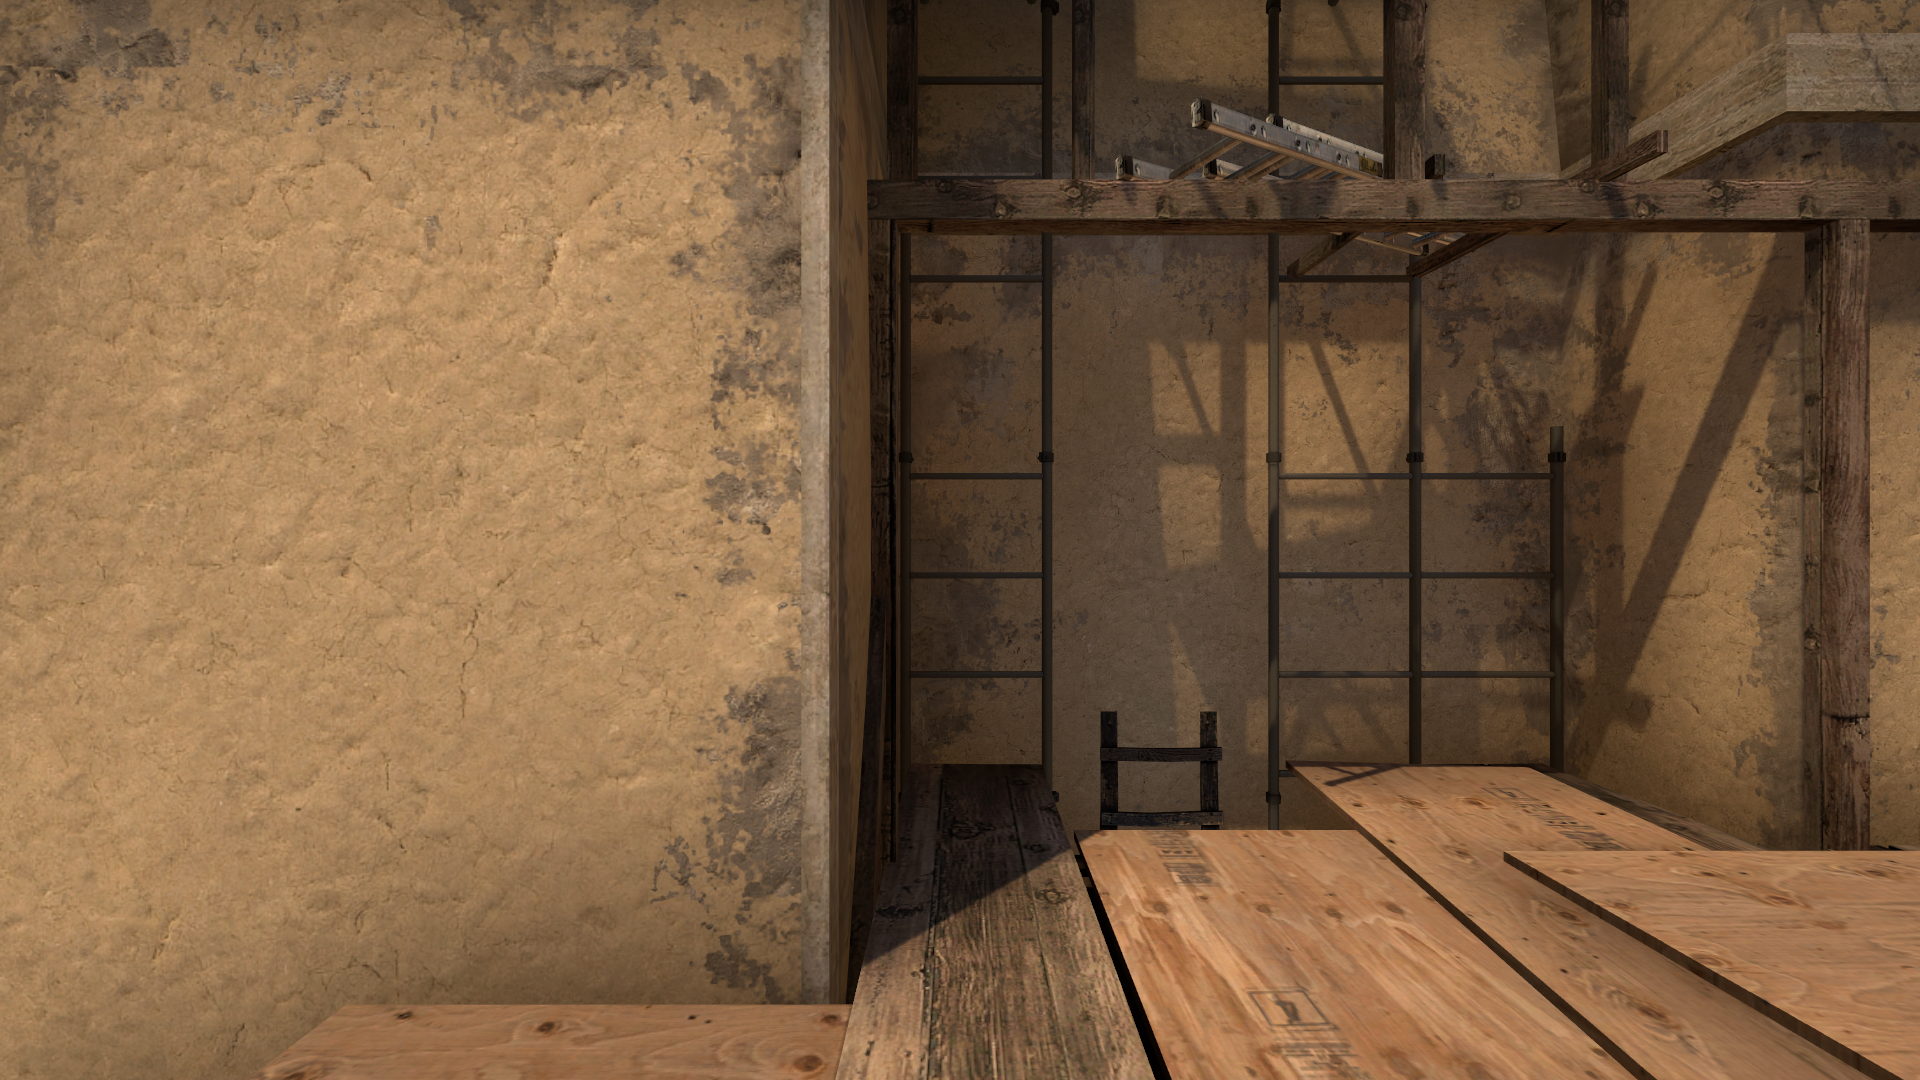
Map: de_mirage